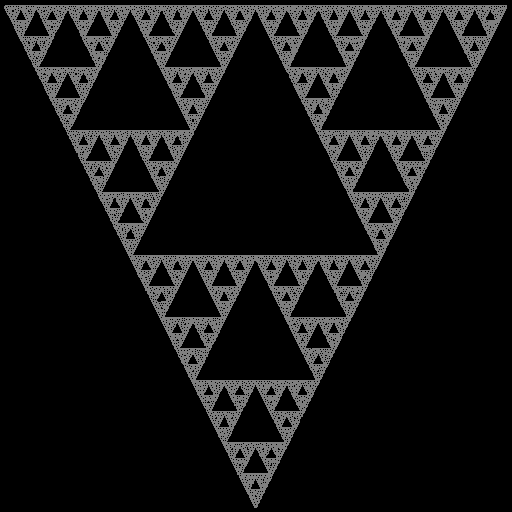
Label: sierpinski_gasket